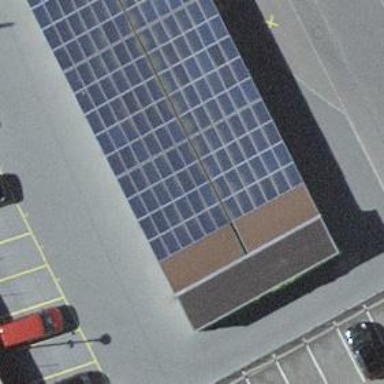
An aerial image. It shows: Public surveillance system is in place.